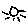
Label: sun